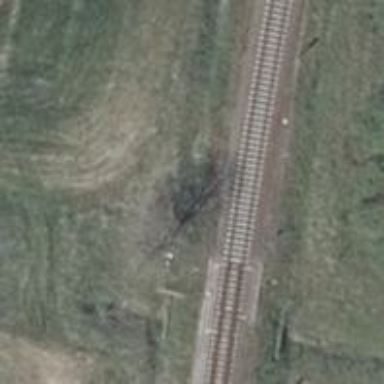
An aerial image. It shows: Railway signal.